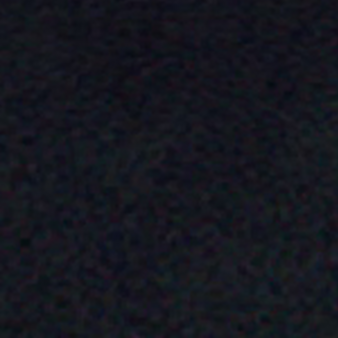
Label: other